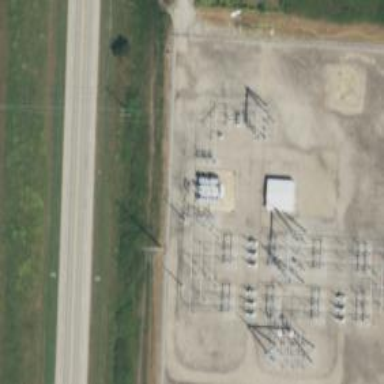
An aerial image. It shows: Switch for power supply.